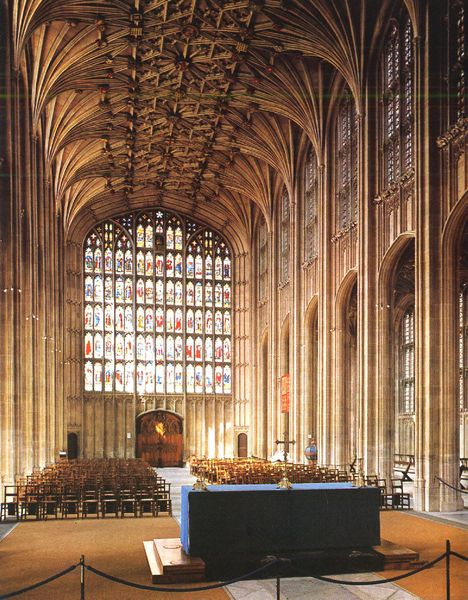
Titel: Windsor Castle, St. George’s Chapel
Standort: Windsor (EU - GB - Berkshire)
Schlagwörter: blau, fenster, glas, hell, licht, raum, stühle, tür, architektur, innenraum, kirche, gotik, schiff, bogen, türen, pilaster, kuppel, stufen, hoch, tor, foto, bögen, eingang, gang, gewölbe, kreuz, dom, seil, gebet, bleiglas, altar, hauptschiff, kathedrale, portal, orgel, bestuhlung, buntglas, glasmalerei, gotisch, kreuzgewölbe, spitzbögen, altarraum, kirchenraum, gothik, absperrung, gewöbe, ler, kathedrahle, okirche